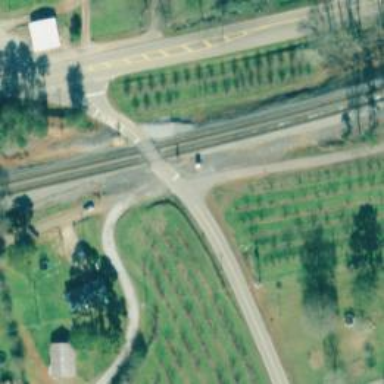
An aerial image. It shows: Level crossing with lights at the railway.